Field crop: maize
Growth stage: 2
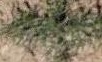
Species: salsola